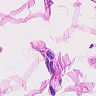
Metastatic tissue present: no